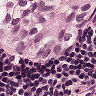
Metastatic tissue present: yes